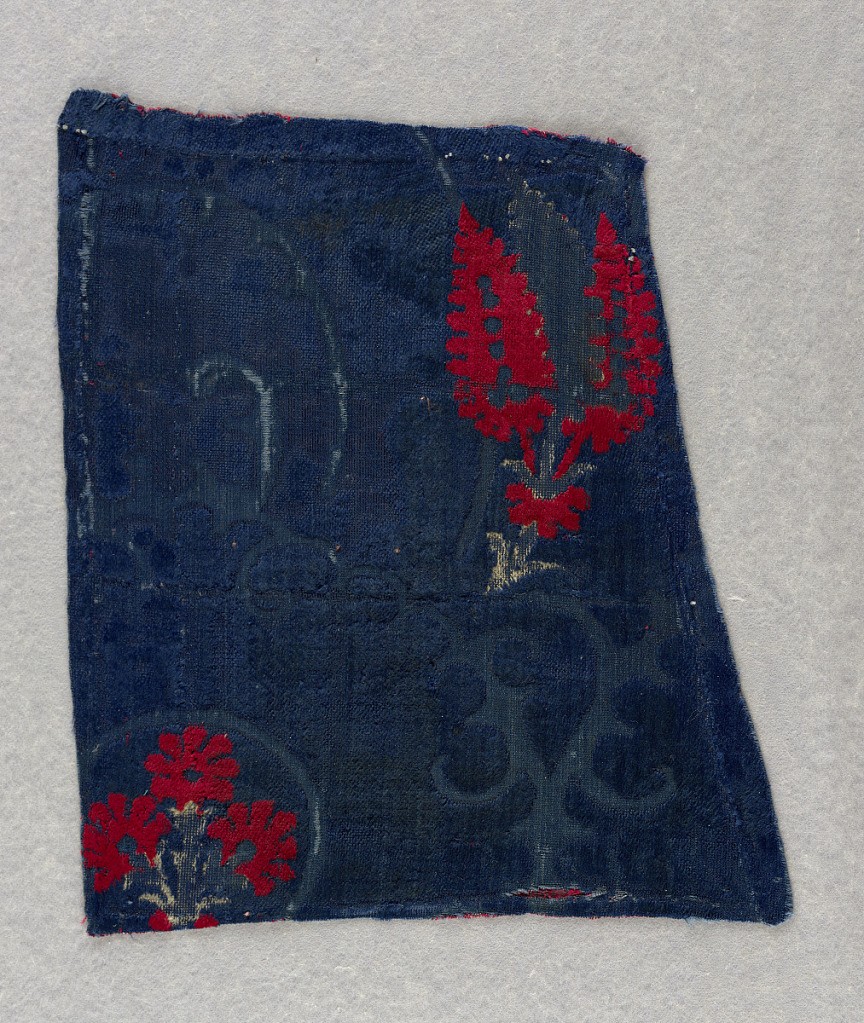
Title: Fragment
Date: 15th century
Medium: silk Technique: cut supplementary warp loops in a five-harness satin foundation (velvet)
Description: Fragment of a large scale ogee patterned velvet with three colors. The pattern is created by blue cut pile with details in red and white cut pile. The background consisting of a linear pattern is voided. The pile is cut to one height over the entire surface.